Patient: sex F, age 58
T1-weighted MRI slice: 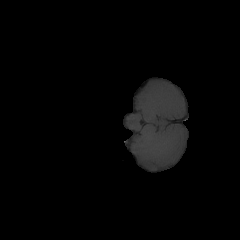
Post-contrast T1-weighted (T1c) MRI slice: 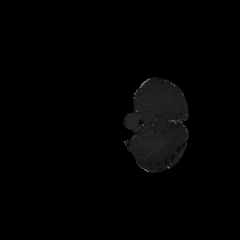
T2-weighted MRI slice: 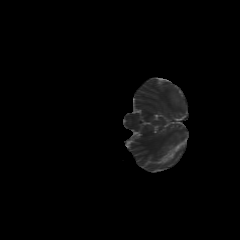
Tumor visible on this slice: no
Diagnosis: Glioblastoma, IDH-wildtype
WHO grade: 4